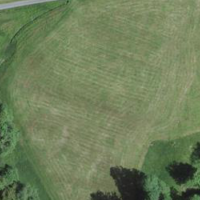
EUNIS habitat code: 24
Species observed at this site:
Filipendula ulmaria